Interaction volume radius: 5 \u00c5
Interaction volume height: 10 \u00c5
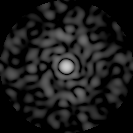
Disorder parameter: 0.8639